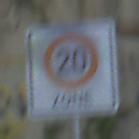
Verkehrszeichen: BeginnZone20
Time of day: Midday
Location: Outdoor (Urban)
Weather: Clear
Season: NotSpecified
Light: Natural